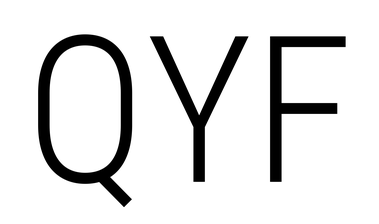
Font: Roboto_Condensed_Light